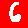
Digit: 6